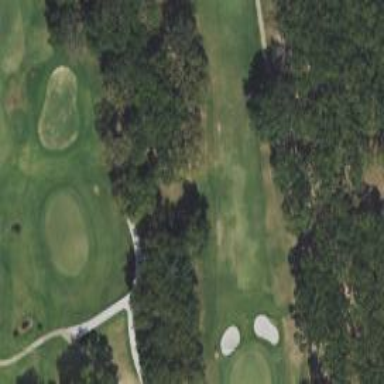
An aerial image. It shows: Golf cartpath that is also road path.